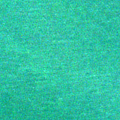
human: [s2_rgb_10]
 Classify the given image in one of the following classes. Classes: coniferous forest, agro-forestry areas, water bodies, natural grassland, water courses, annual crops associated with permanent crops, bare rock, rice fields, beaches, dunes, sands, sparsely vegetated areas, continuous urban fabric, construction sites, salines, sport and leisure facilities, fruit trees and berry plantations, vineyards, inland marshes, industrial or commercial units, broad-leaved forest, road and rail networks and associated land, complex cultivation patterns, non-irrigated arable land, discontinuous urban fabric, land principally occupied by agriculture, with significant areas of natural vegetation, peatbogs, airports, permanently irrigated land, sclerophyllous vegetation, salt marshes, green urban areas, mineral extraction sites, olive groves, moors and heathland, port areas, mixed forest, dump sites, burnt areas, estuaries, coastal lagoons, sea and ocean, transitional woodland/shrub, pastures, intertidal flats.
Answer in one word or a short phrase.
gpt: sea and ocean